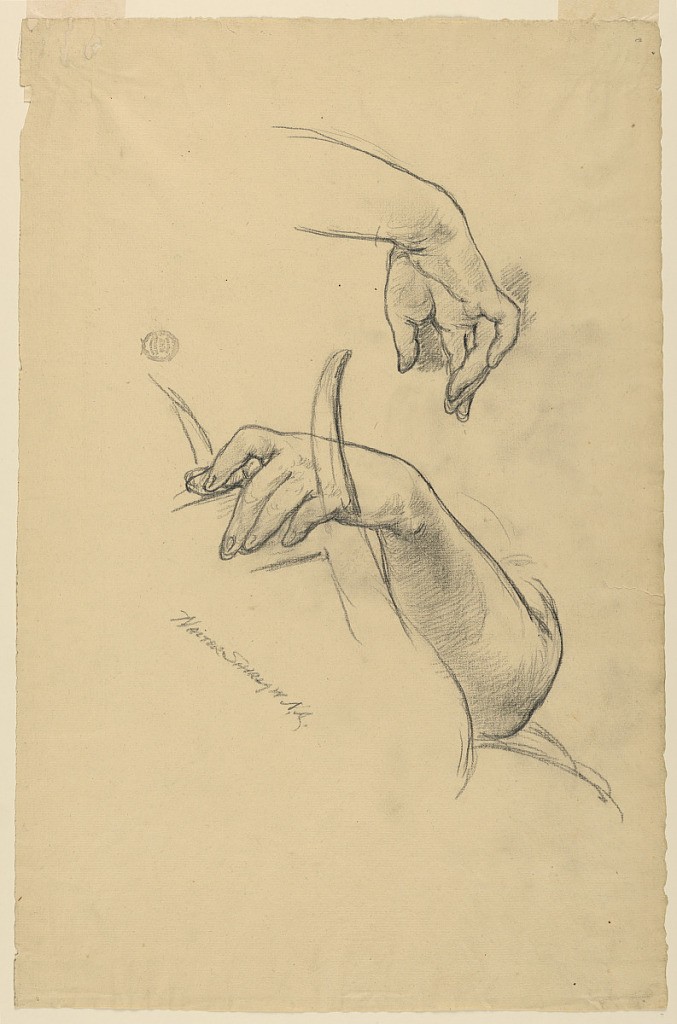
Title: Studies of the Left Arm and Right Hand of a Woman
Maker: Walter Shirlaw, American, b. Scotland, 1838–1909
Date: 1875–80
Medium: Black crayon on paper
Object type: Drawing
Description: Top: the right hand, hanging, shown from the inside. Bottom: a left arm with the hand lying on a lyre, shown frontally.